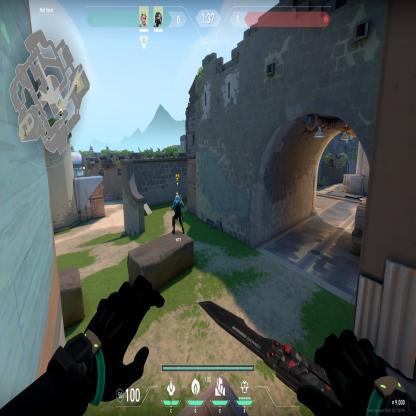
Label: teammate